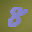
Label: 8